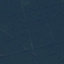
Land use / land cover: Forest